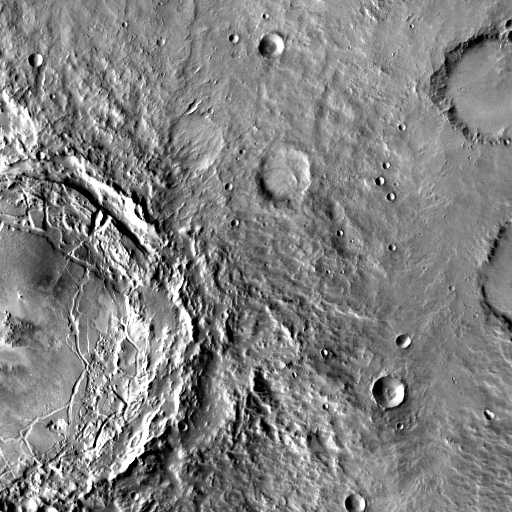
Crater classes present: Background, Other, Buried, Secondary